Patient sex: M
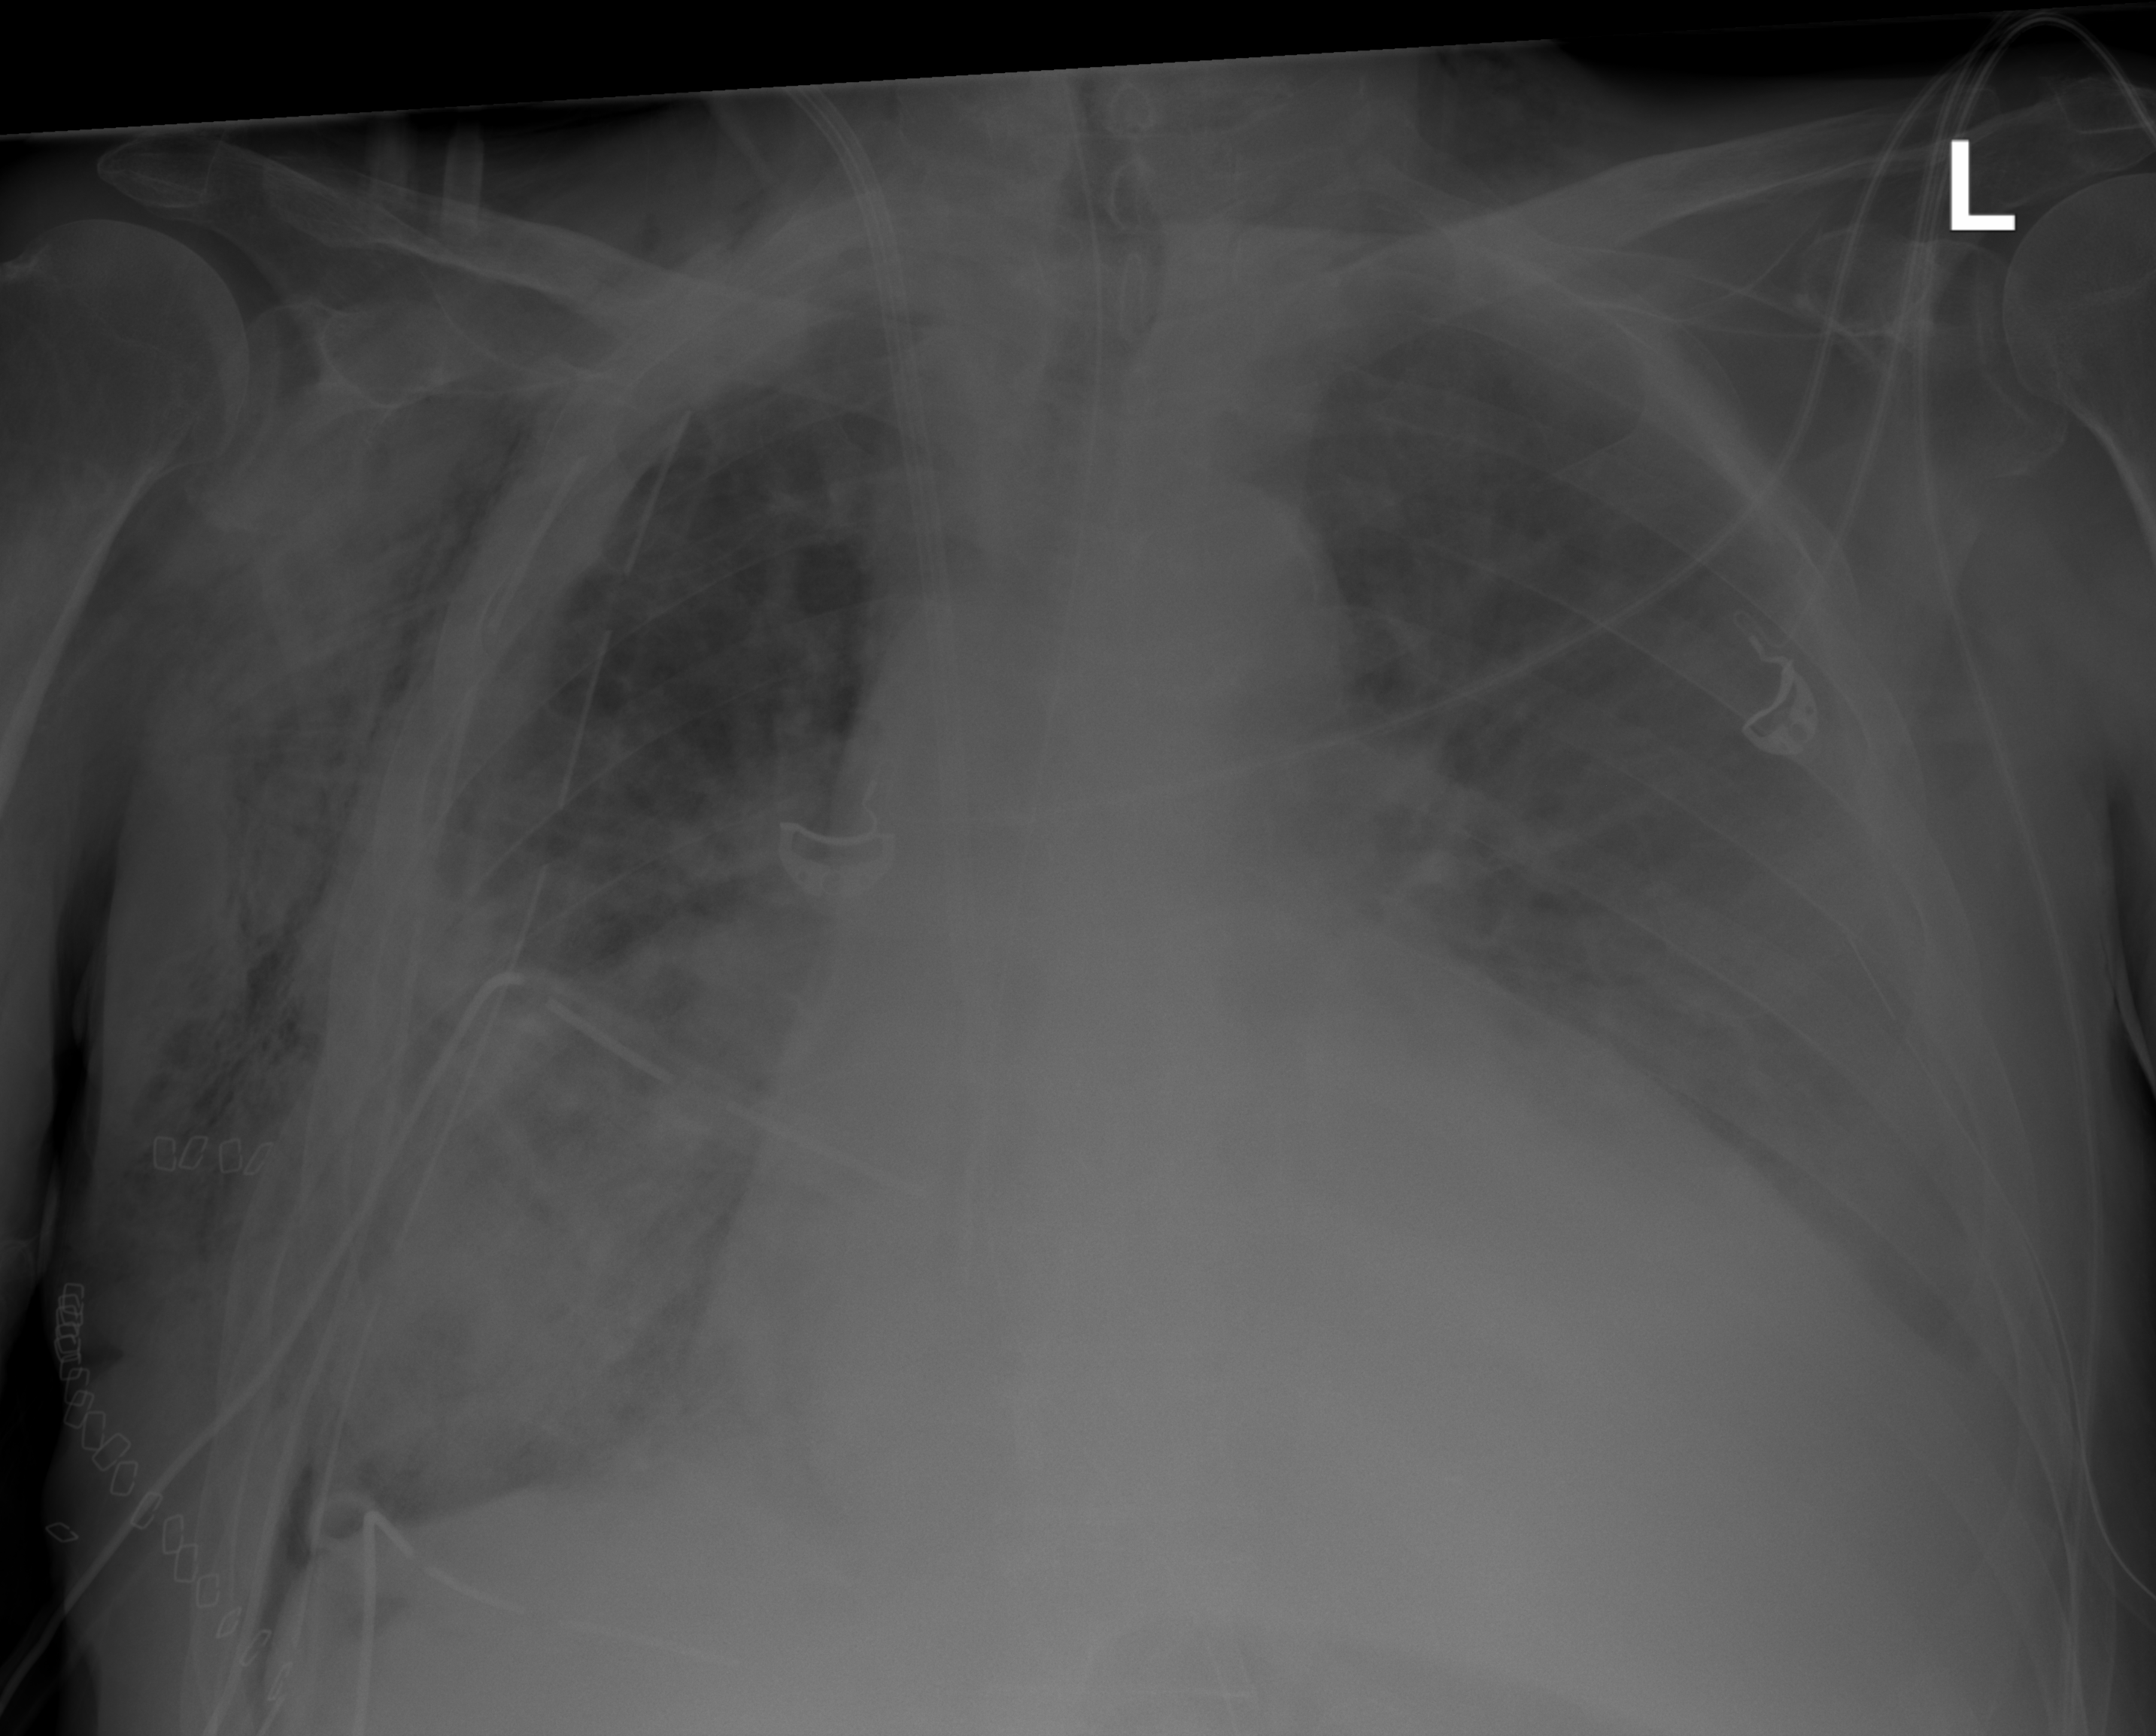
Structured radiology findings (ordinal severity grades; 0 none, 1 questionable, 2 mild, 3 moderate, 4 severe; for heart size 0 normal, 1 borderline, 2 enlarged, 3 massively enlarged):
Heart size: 2
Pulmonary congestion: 2
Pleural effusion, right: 0
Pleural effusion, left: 2
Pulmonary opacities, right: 3
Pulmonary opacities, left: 0
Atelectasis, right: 2
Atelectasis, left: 2